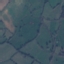
Land use / land cover: Pasture